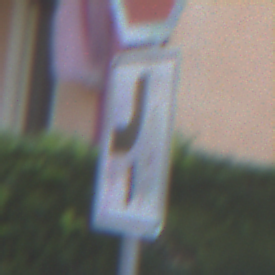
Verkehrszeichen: VerlaufVorfahrtsstrasse7
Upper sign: Stop
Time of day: SunriseSunset
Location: Outdoor (Urban)
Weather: Clear
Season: NotSpecified
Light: Natural